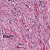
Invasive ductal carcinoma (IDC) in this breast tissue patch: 1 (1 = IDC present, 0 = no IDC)